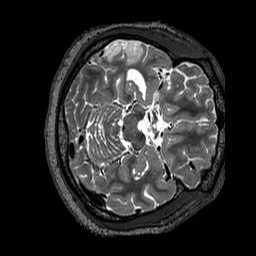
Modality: T2w
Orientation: axial
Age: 54
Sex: female
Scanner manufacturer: siemens
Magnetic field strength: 3 T
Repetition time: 3.2 s
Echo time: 0.567 s